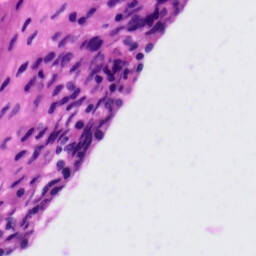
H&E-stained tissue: Tonsil